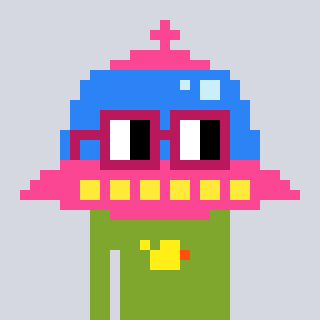
a pixel art character with square dark red glasses, a ufo-shaped head and a slimegreen-colored body on a cool background